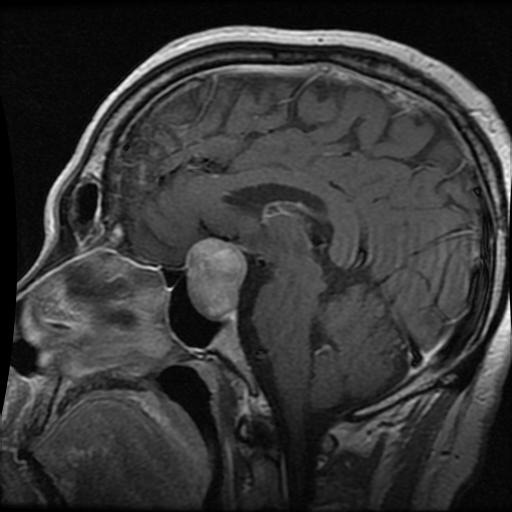
Label: pituitary